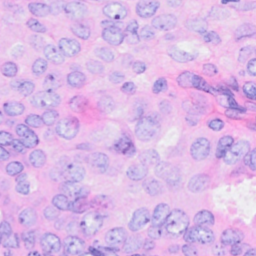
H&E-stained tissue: Breast